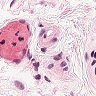
Metastatic tissue present: no